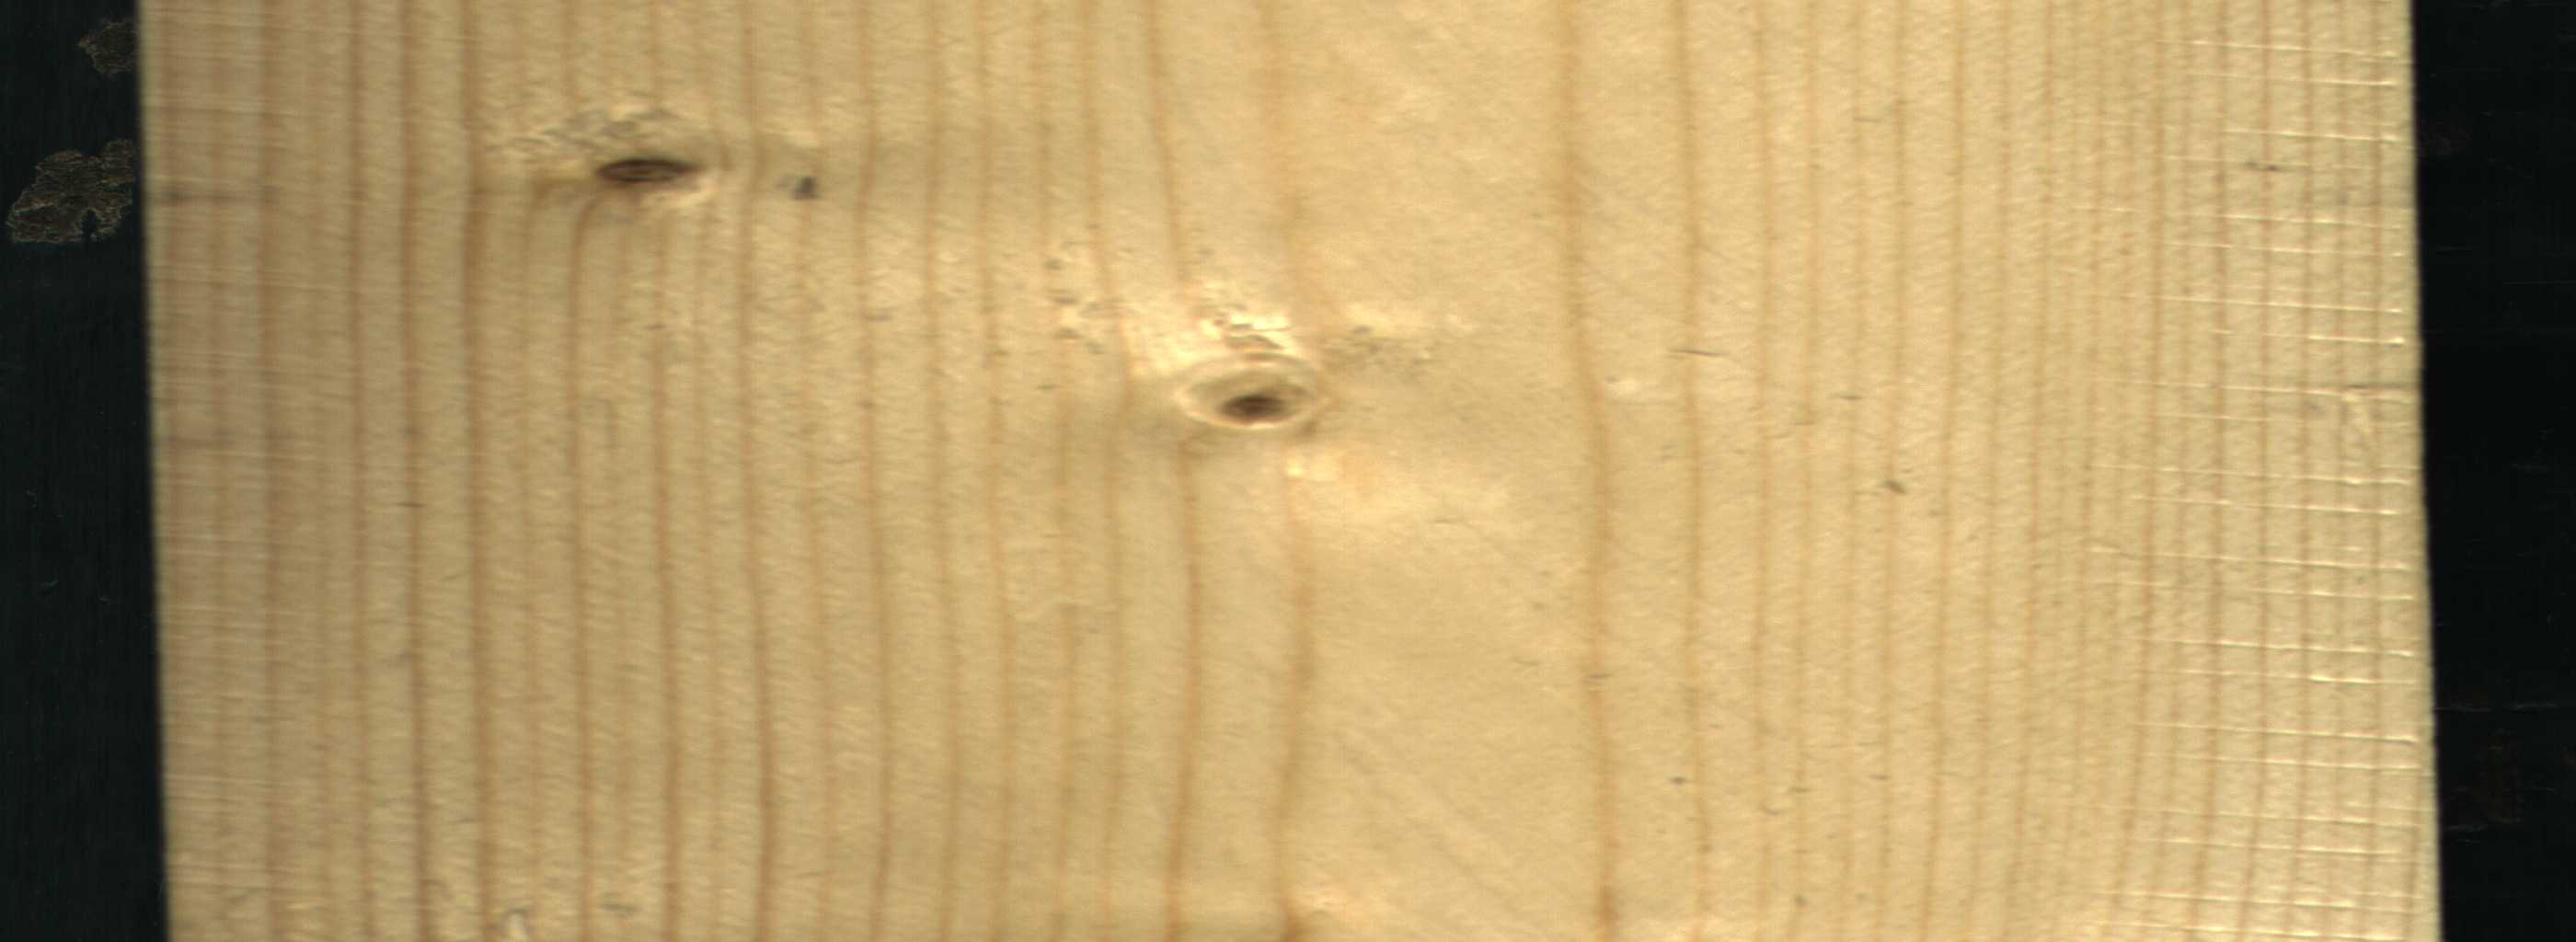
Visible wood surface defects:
Dead_Knot
Live_Knot